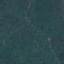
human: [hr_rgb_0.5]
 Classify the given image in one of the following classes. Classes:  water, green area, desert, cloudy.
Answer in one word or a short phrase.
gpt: green area